Interaction volume radius: 5 \u00c5
Interaction volume height: 40 \u00c5
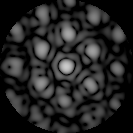
Disorder parameter: 0.3537